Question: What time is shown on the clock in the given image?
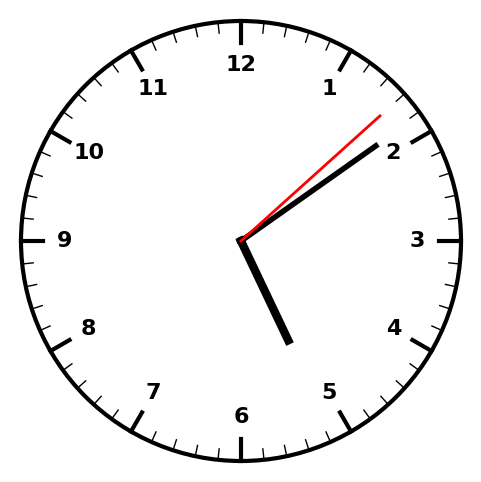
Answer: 05:09:08